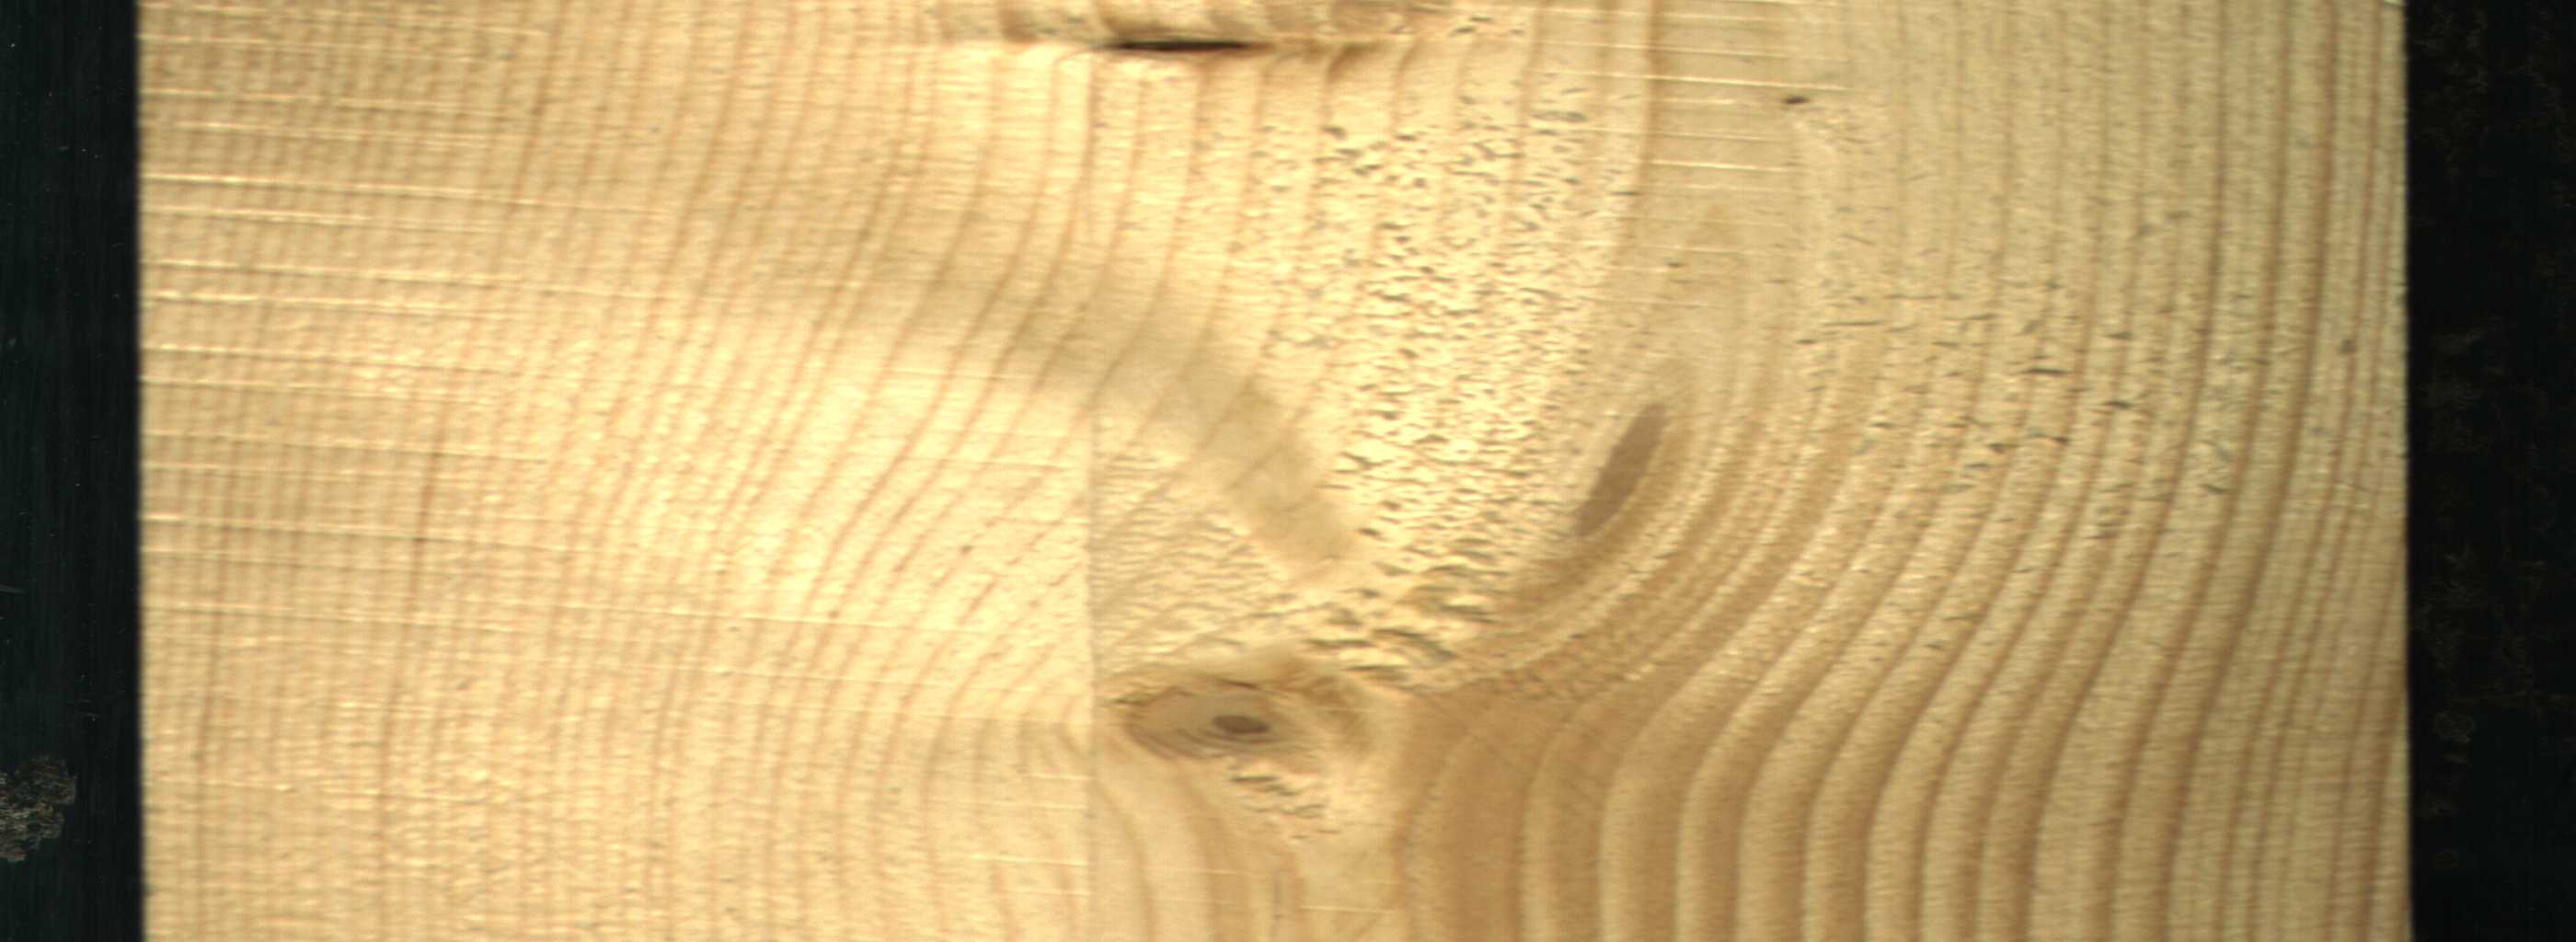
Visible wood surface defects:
Dead_Knot
Live_Knot